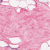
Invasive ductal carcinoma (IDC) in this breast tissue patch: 0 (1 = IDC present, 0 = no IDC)